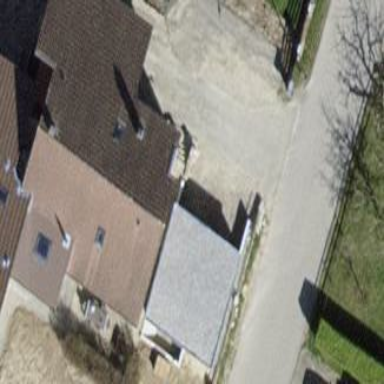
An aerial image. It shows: Garage.